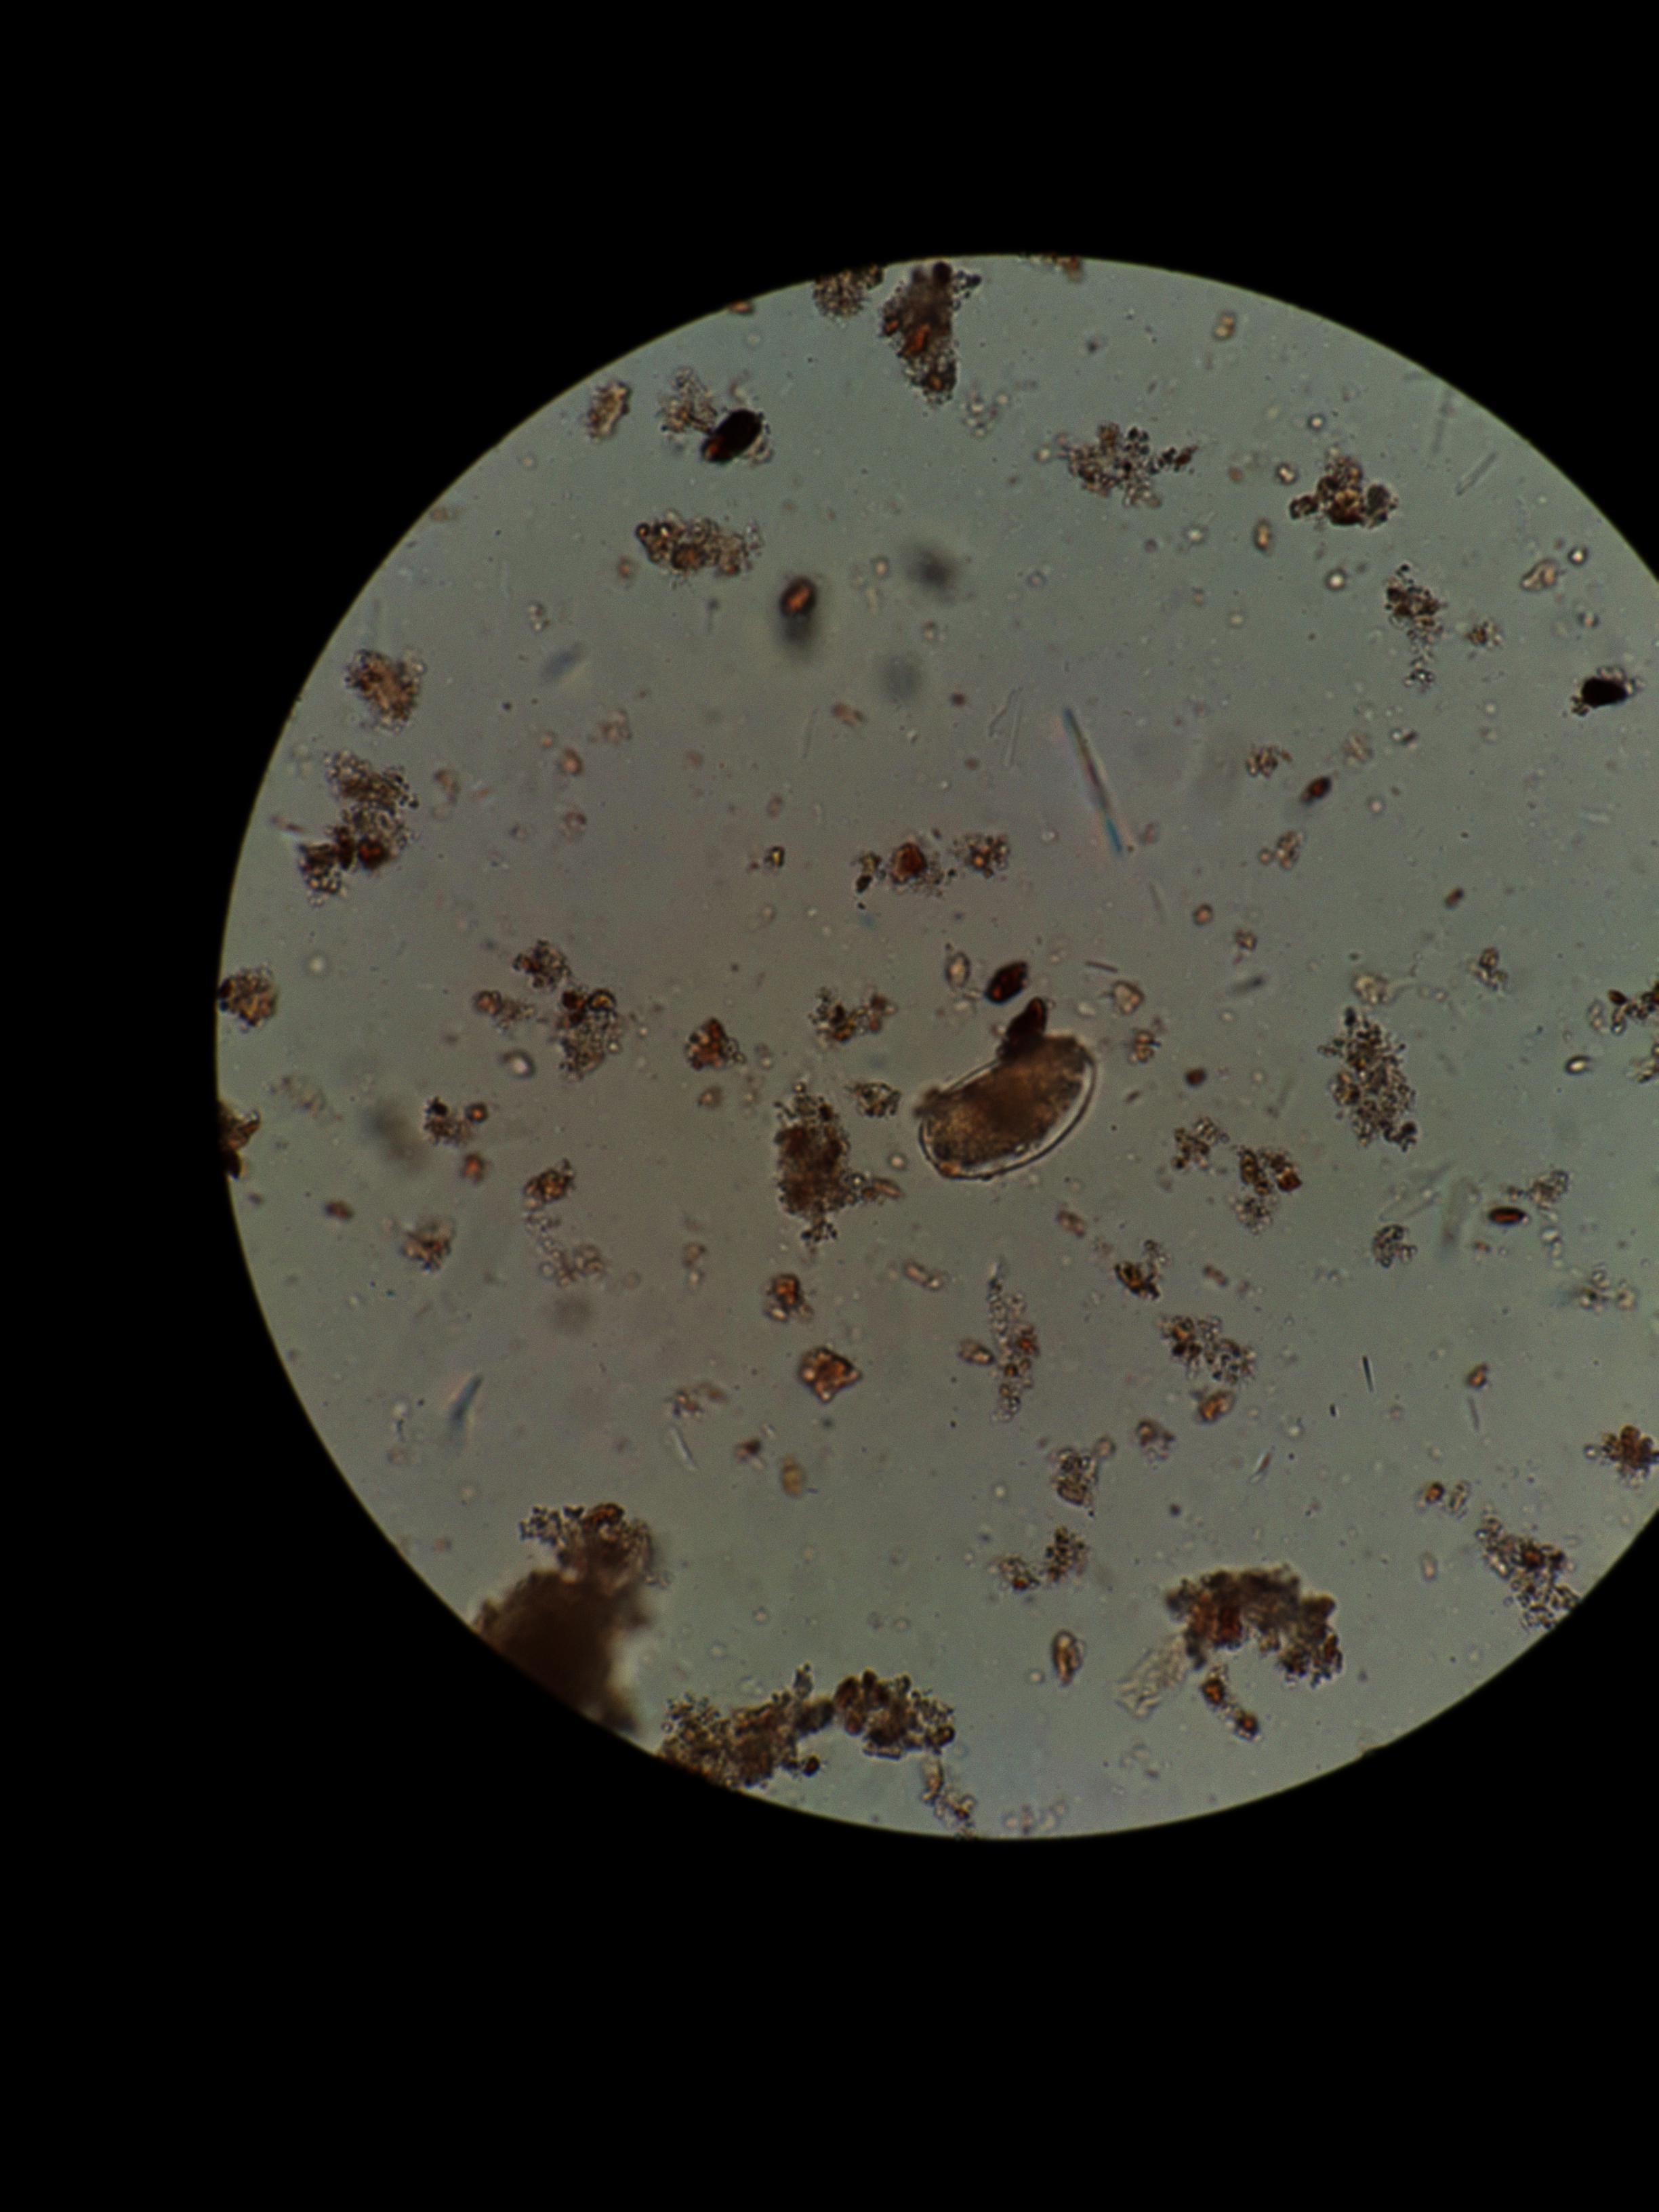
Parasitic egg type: Hookworm egg